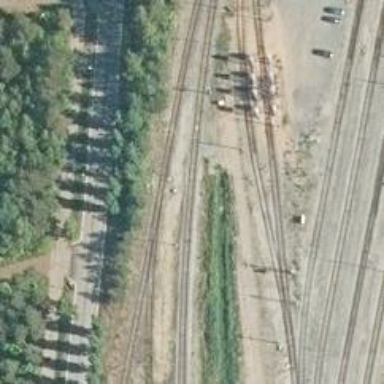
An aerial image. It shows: Wedge used for railway derailment.